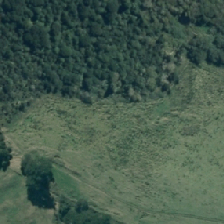
Land cover: deciduous_hardwood